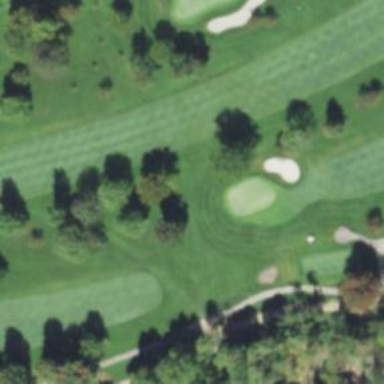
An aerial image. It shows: Golf hole.